一年级 · 算术

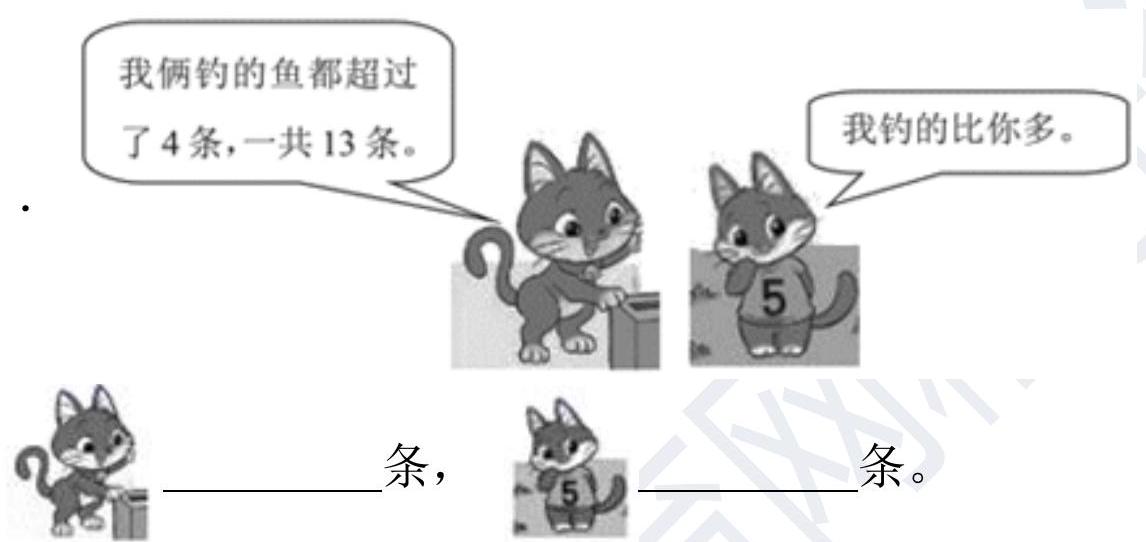
答案: 6 ; 7
解析: ：分析：（1）由点 $\mathrm{A}$ 在抛物线上, 将 $\mathrm{A}$ 点坐标代入, 求出参数 $\mathrm{P}$, 求解即可 (2) 由于 $F(8,0)$ 是 $\triangle A B C$ 的重心, 则重心与焦点重合, 由重心坐标公式可求 $M$ 是 $B C$ 的中点。

(3) 由于线段 $\mathrm{BC}$ 的中点 $\mathrm{M}$ 不在 $x$ 轴上, 所以 $\mathrm{BC}$ 所在的直线不垂直于 $x$ 轴. 设 $\mathrm{BC}$ 所在直线的方程为: $y+4=k(x-11)(k \neq 0)$, 解出 $k$ 即可。